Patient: sex M, age 65
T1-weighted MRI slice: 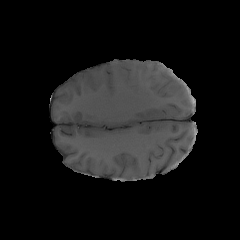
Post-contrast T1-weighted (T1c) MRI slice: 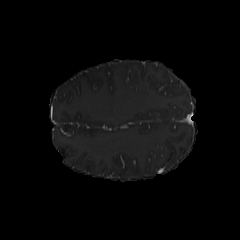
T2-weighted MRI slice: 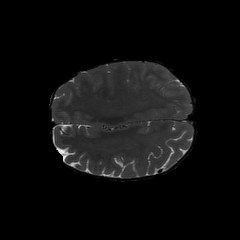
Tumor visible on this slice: no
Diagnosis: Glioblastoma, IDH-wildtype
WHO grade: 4